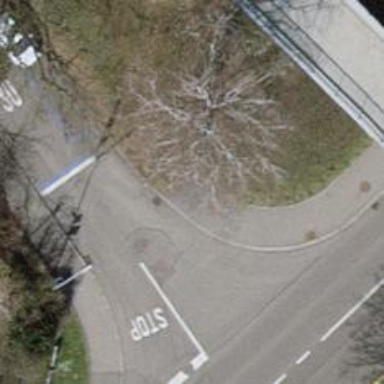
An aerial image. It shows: Kerb barrier.